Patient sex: M
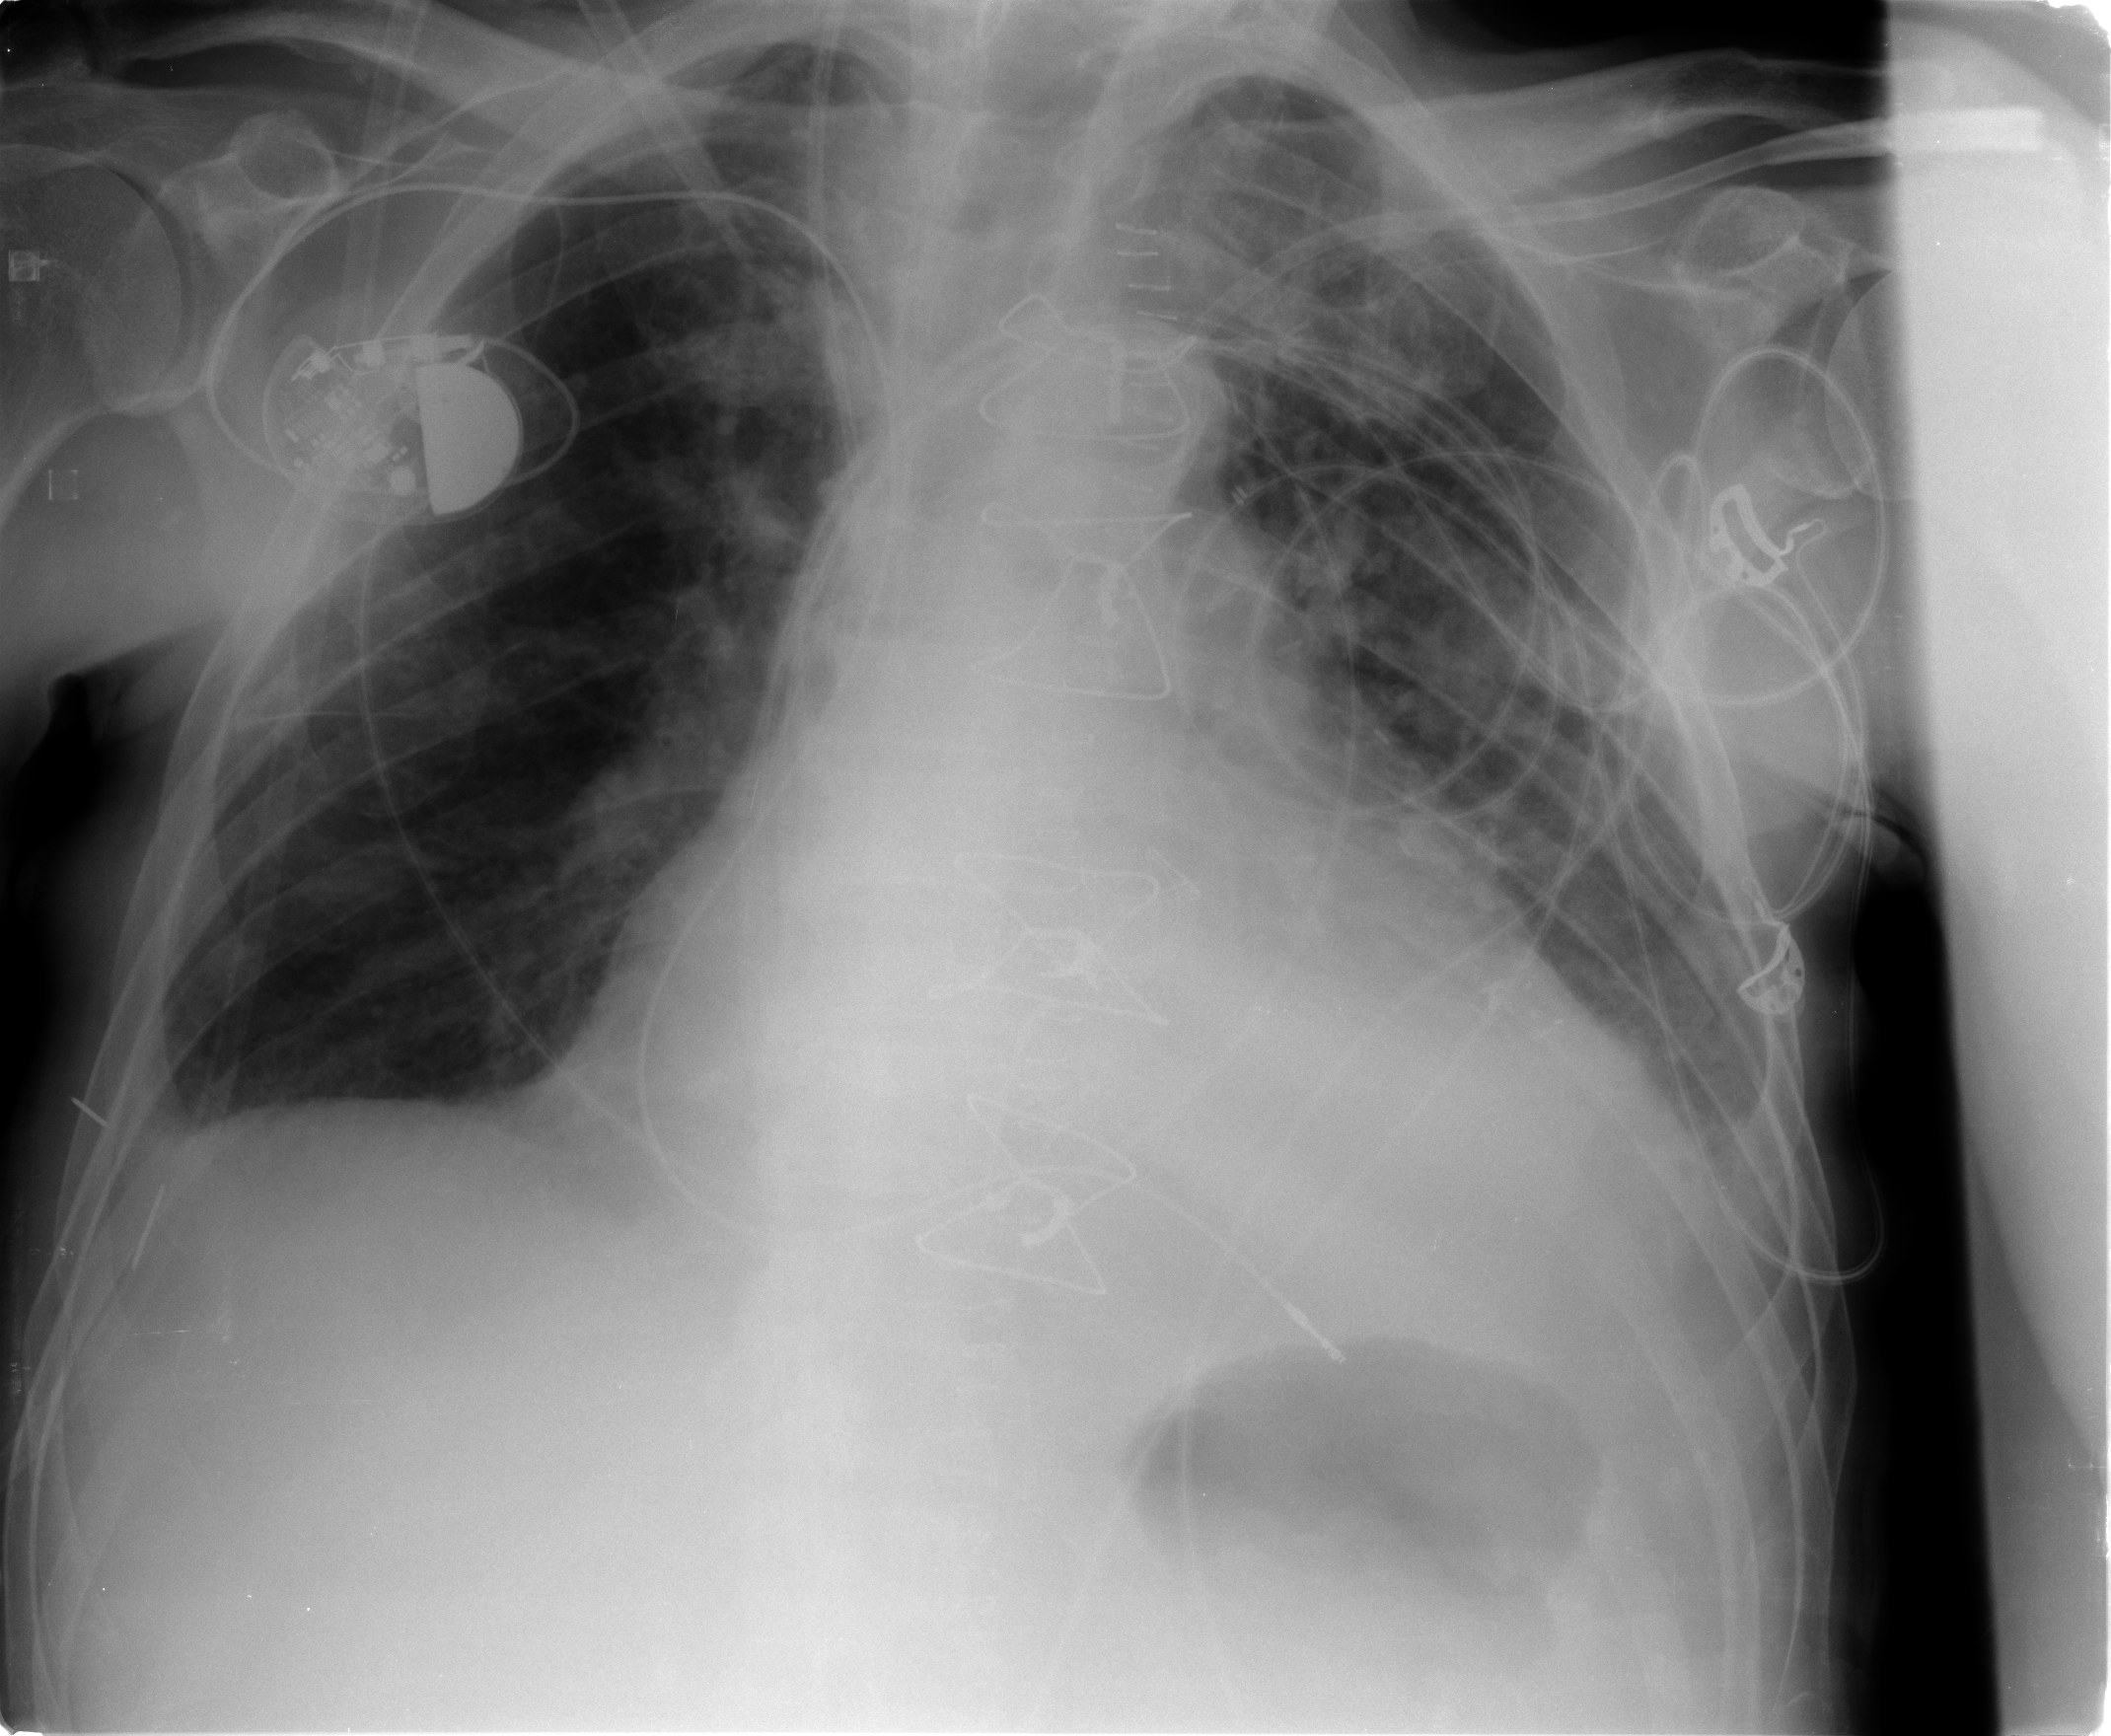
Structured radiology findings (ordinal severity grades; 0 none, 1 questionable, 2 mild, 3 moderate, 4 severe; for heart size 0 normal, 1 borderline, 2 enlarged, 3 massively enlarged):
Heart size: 2
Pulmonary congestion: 2
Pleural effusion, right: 2
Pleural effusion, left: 1
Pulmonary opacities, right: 2
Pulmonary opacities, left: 3
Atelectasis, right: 2
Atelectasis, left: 2